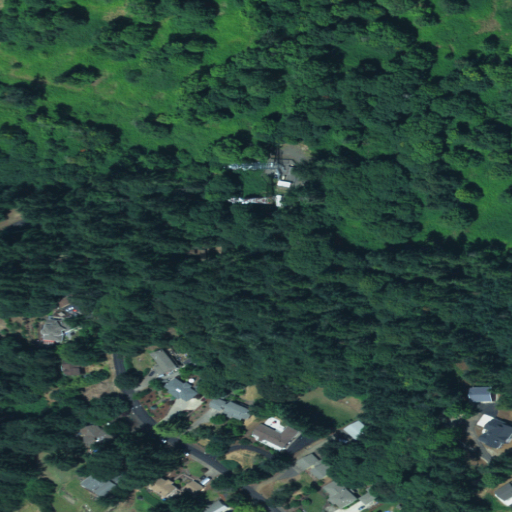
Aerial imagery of mountain in Oregon named Knox Butte containing mixed forest, evergreen forest, open development, low intensity development, pasture, and medium intensity development